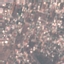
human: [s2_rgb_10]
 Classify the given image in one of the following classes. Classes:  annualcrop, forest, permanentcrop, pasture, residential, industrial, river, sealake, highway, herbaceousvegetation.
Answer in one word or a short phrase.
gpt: Residential